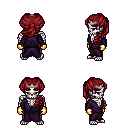
a pixel art fantasy rpg character, male body template, skeleton, purple robe, magenta pants, brunette princess hairstyle, silver tiara, gold gloves, four views (front, back, left, right), 2x2 character sprite sheet, small pixel art, hard edges, no anti-aliasing